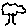
Label: tree